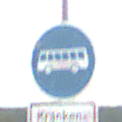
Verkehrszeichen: Busssonderstreifen
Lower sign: BesondereFahrzeugeUndTransportgueter4
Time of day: SunriseSunset
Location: Outdoor (RoadRail)
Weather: PartlyCloudy
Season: NotSpecified
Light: Natural